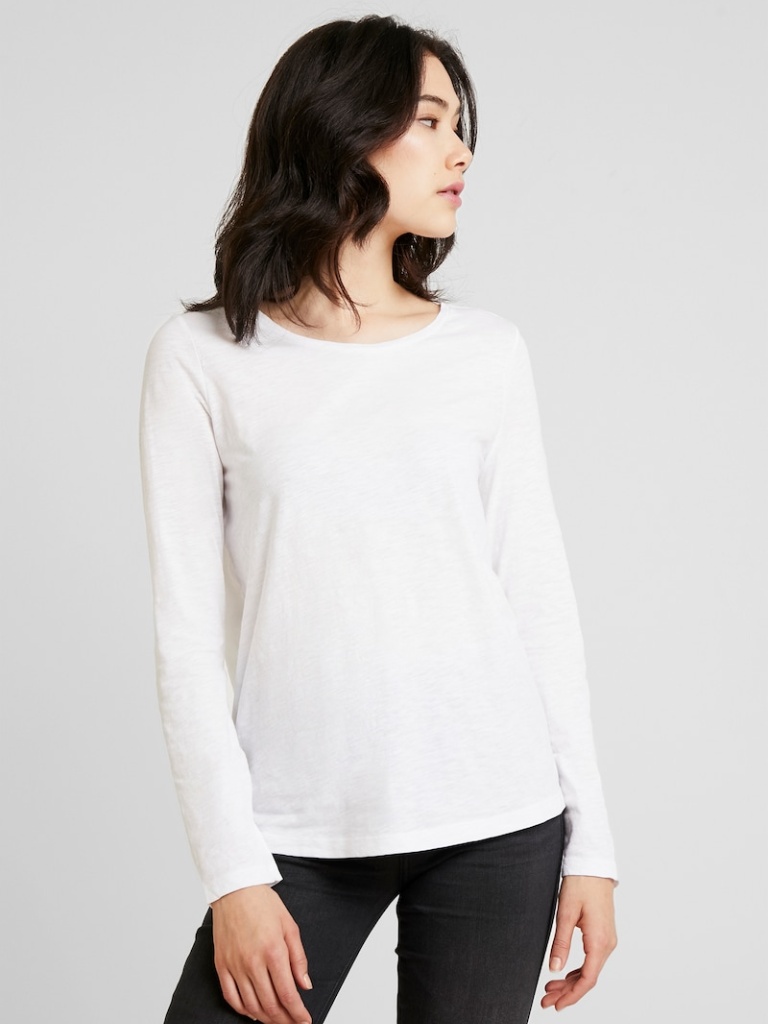
cotton relaxed a long-sleeved with the sleeves down hip length Untucked crew t-shirt